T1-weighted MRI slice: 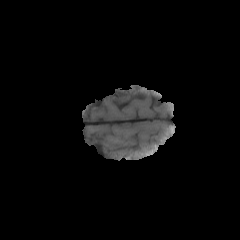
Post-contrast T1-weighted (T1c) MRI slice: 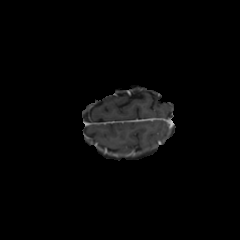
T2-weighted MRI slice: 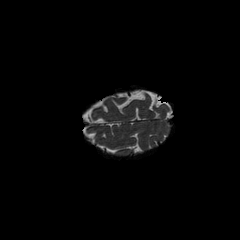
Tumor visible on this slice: no